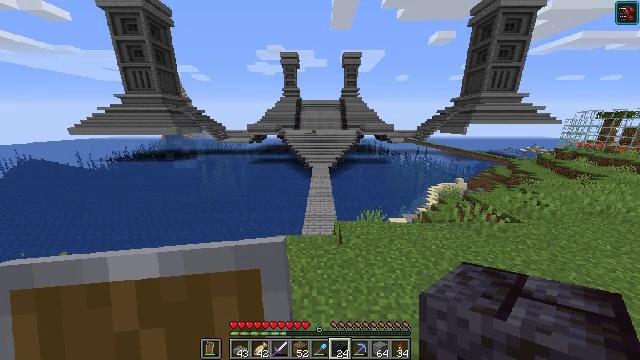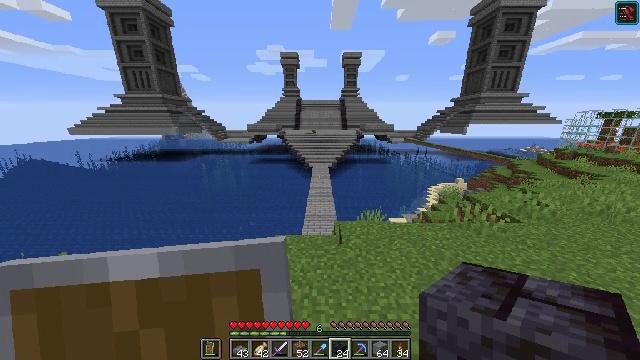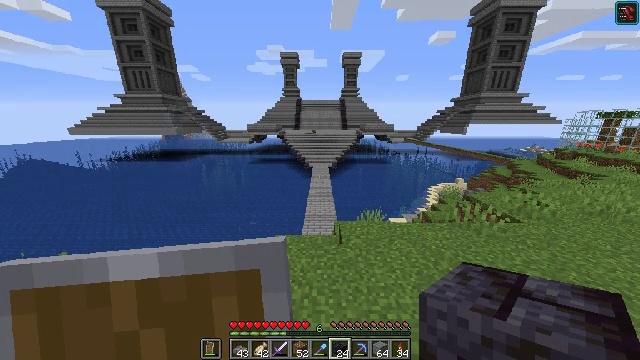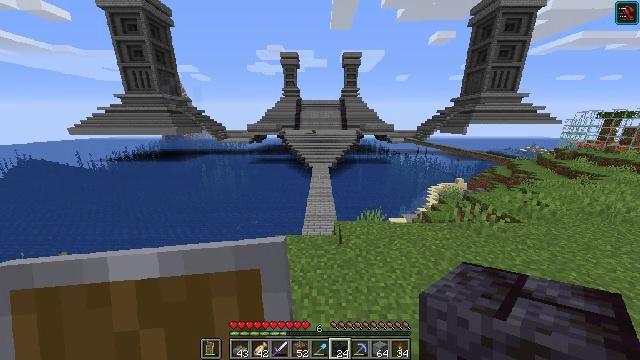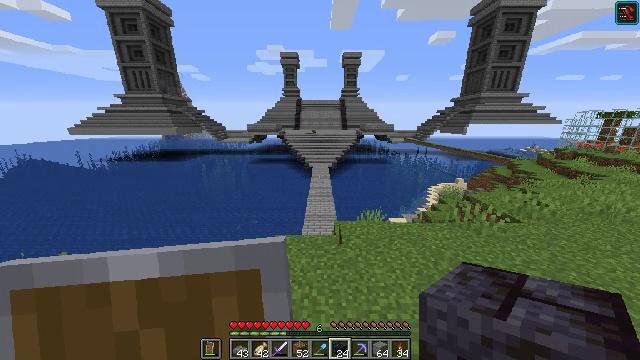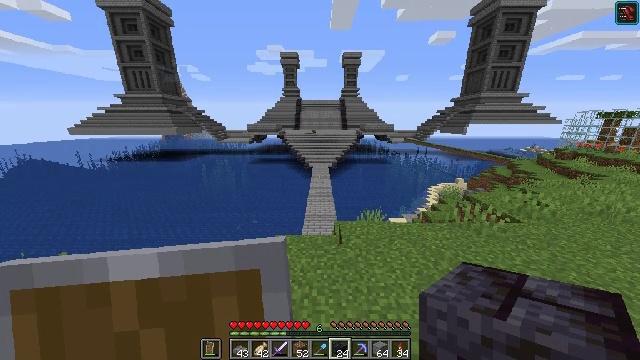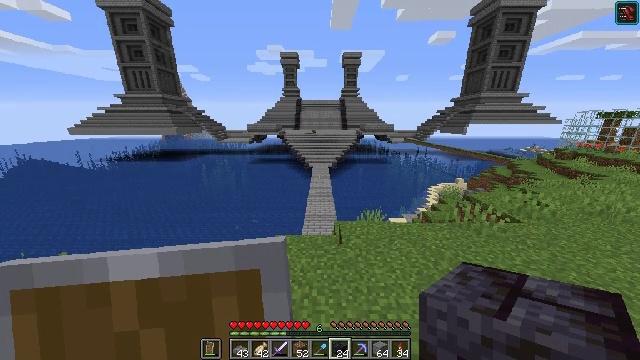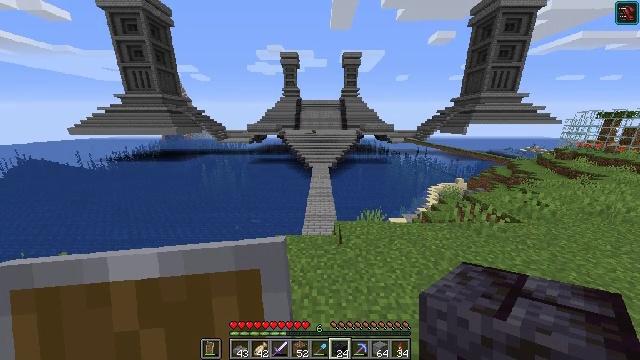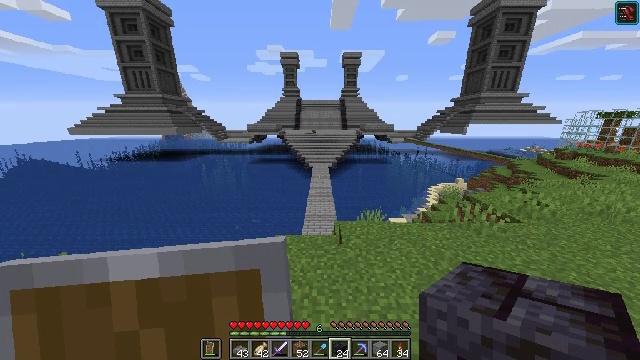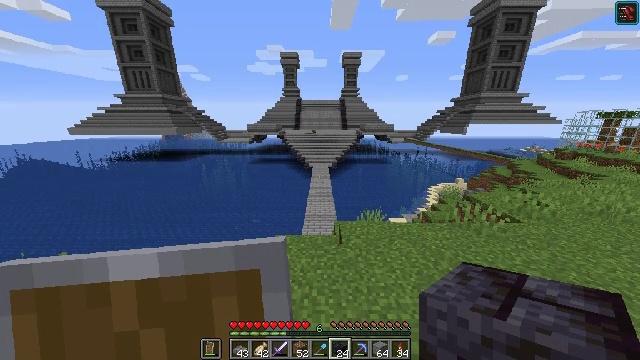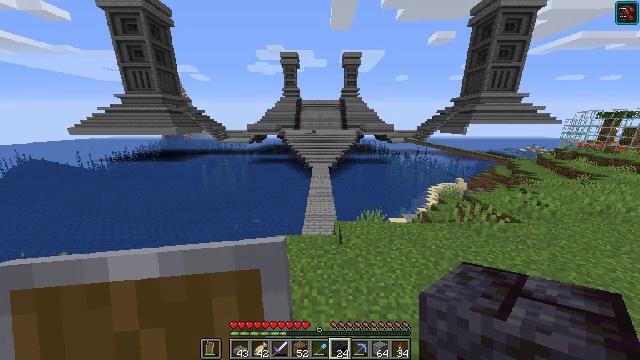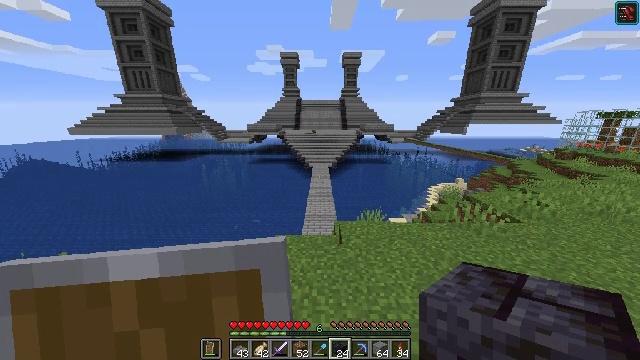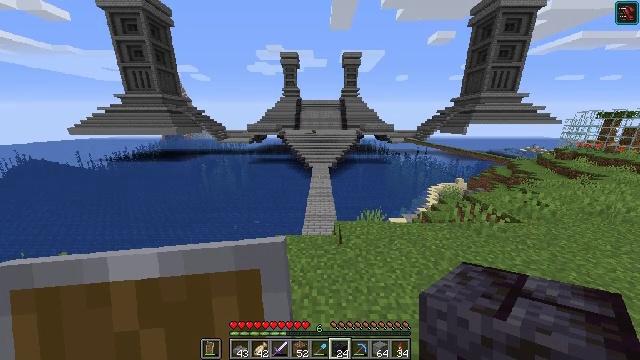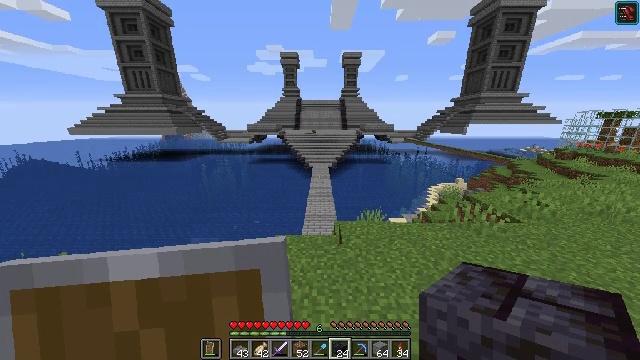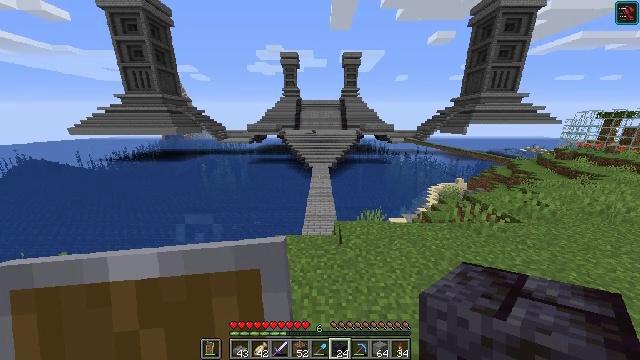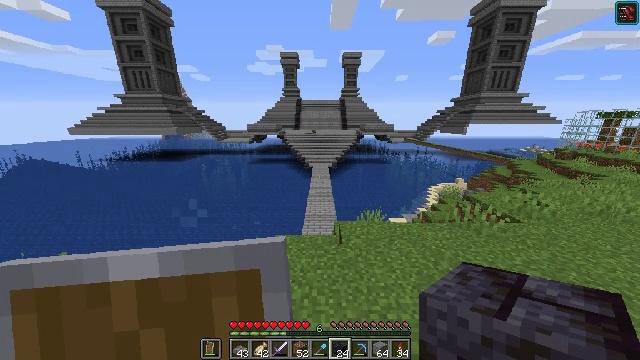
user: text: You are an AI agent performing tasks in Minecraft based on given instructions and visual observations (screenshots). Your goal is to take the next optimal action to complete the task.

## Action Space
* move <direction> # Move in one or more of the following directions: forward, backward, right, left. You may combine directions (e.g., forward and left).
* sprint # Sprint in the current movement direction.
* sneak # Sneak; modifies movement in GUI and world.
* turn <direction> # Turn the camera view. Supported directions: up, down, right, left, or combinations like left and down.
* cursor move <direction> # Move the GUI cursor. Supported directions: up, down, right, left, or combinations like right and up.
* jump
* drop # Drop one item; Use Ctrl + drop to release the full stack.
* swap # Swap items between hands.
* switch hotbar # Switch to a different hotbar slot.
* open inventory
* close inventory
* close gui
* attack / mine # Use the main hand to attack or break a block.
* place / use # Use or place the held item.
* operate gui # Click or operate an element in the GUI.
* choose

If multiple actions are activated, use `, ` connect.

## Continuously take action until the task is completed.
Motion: motion action
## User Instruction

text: Craft a stone slab using stones.
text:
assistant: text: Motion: no_op
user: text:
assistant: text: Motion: no_op
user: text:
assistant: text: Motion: no_op
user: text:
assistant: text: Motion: no_op
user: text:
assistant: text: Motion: no_op
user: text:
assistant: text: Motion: no_op
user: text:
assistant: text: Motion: no_op
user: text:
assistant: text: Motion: no_op
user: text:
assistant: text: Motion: no_op
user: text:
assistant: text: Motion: no_op
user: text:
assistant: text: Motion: no_op
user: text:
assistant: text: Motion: no_op
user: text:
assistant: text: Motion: no_op
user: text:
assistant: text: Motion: no_op
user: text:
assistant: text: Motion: no_op
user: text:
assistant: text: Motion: no_op
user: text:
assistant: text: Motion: no_op
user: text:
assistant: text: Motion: no_op
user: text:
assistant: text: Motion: no_op
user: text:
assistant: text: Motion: no_op
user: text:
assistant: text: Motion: no_op
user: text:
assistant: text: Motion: no_op
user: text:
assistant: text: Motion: no_op
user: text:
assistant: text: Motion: no_op
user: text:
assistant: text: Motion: no_op
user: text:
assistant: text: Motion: no_op
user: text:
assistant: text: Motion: no_op
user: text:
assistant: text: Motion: no_op
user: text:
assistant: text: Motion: no_op
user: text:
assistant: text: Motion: no_op